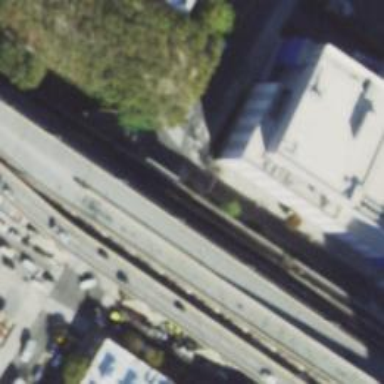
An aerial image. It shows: Bridge for electrified rail.